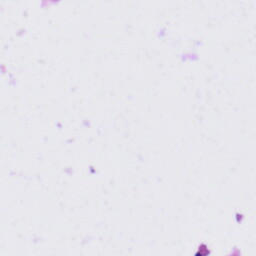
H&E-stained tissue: Tonsil